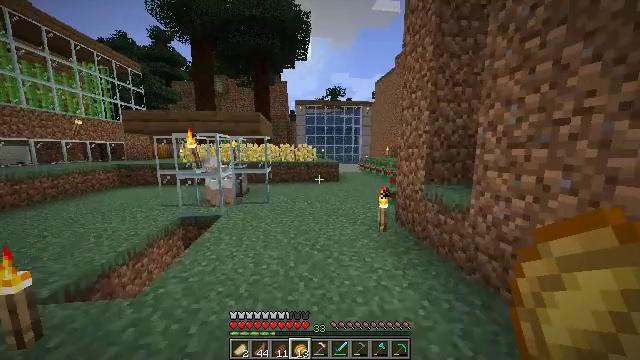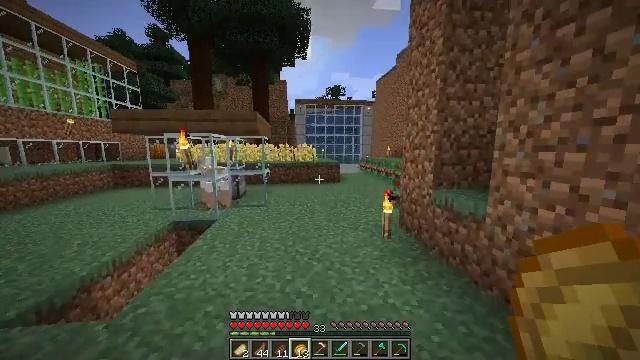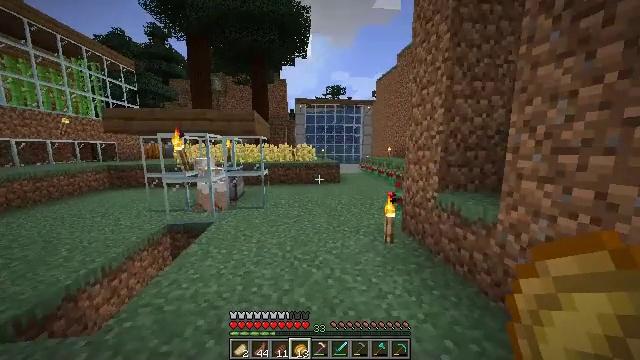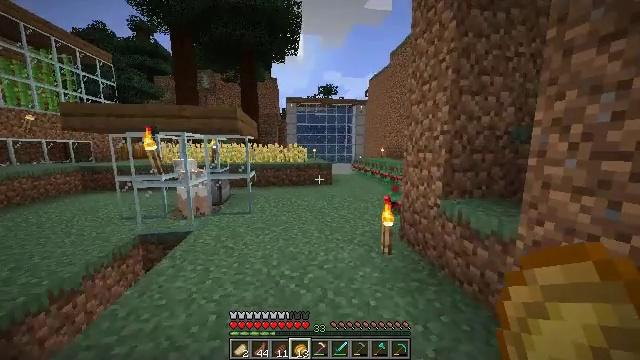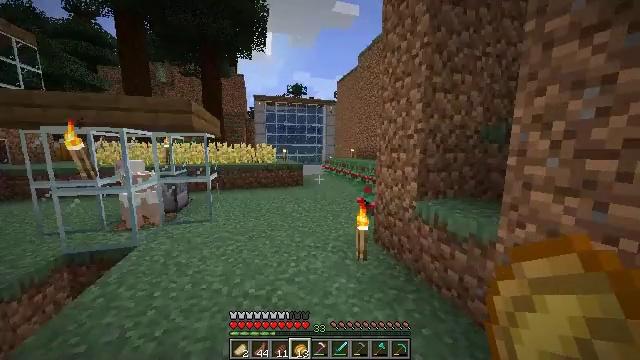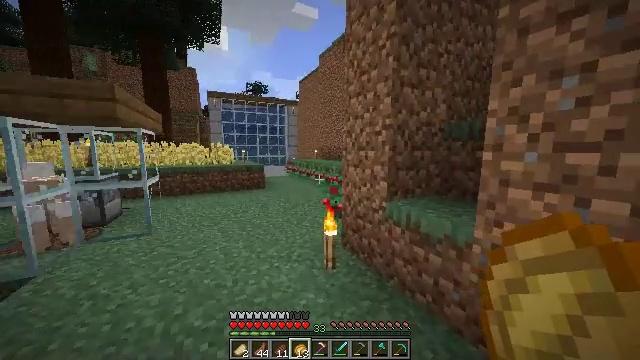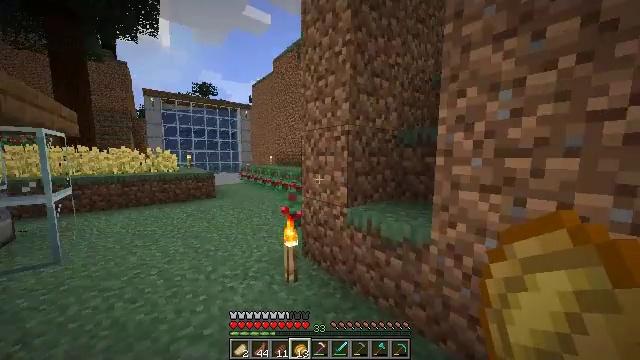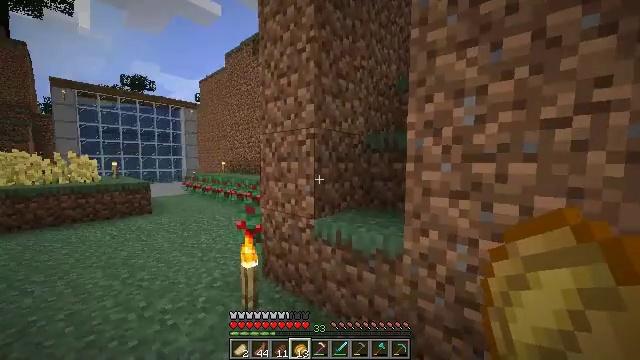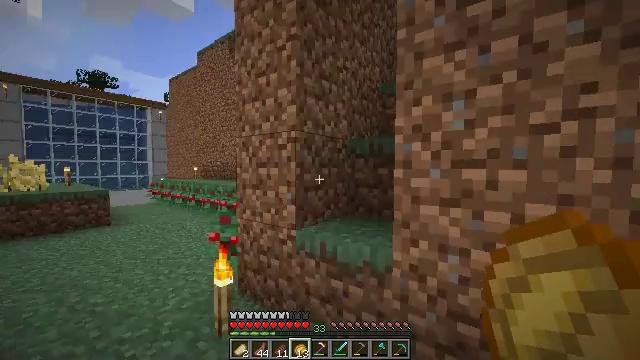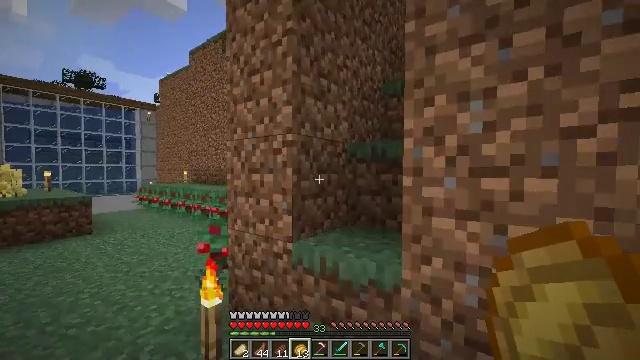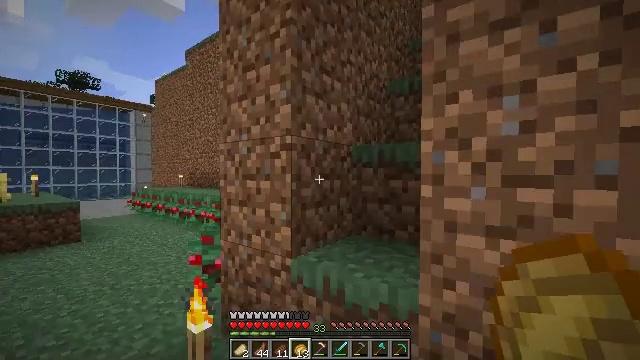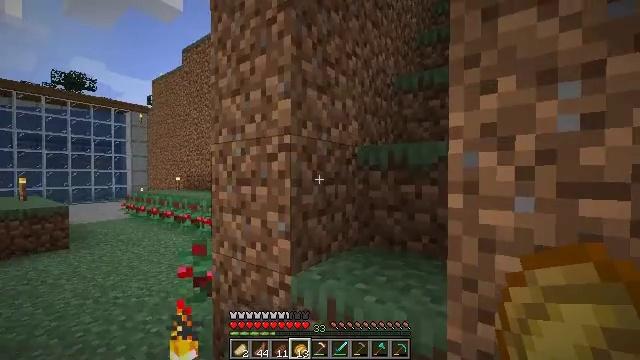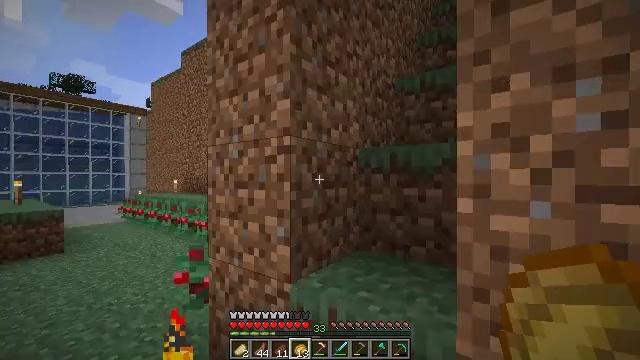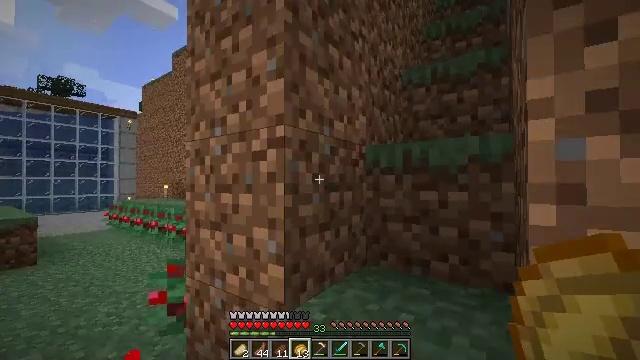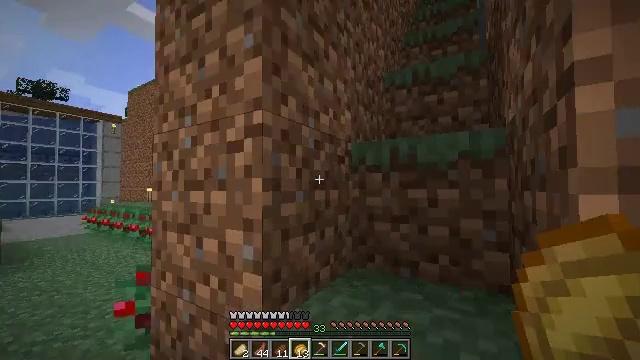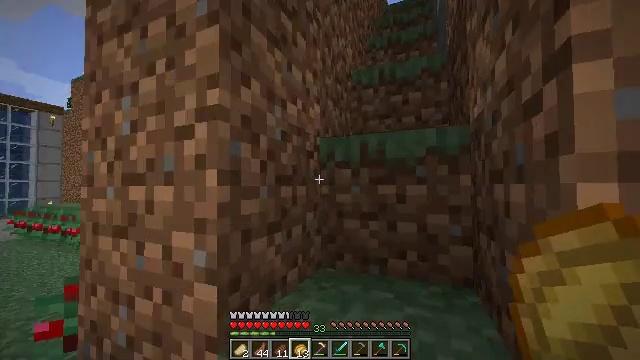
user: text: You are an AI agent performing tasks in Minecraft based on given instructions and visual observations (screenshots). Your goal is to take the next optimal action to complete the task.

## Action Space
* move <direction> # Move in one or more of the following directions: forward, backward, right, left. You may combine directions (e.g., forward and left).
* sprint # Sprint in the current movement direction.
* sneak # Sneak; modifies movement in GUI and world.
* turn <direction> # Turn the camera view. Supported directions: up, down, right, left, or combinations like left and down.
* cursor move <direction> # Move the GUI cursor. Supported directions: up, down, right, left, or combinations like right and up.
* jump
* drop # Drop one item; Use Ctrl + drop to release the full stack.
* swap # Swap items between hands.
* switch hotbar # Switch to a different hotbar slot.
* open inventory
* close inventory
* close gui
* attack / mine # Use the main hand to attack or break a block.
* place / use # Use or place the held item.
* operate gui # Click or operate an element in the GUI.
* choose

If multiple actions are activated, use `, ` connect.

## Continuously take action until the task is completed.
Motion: motion action
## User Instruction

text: Gather carrots from the field.
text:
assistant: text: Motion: move forward
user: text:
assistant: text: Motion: move forward
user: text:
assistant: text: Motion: move forward, turn right
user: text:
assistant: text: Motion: move forward, turn right
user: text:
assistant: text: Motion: move forward, turn right
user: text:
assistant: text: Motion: turn right and up
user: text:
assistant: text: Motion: turn right and up
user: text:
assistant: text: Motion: move forward, turn right and up
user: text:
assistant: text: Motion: move forward, turn up
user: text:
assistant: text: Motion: move forward
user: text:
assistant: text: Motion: move forward
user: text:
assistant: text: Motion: move forward
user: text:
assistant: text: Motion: move forward, sprint
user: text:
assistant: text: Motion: move forward, sprint, turn right
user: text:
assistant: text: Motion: move forward, sprint, turn right
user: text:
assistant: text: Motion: move forward, sprint, turn right, jump
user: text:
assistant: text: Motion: move forward, sprint, turn right, jump
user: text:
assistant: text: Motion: move forward, sprint, turn right, jump
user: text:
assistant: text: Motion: move forward, jump
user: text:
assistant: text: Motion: move forward, jump
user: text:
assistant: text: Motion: move forward, jump
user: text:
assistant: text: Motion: move forward, jump
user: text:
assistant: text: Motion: move forward, jump
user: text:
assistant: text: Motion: move forward, jump
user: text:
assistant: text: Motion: move forward, sprint, jump
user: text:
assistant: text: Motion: move forward, sprint, jump
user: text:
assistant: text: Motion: move forward, sprint, turn right and up, jump
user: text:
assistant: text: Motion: move forward, sprint, turn right and up, jump
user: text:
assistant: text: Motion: move forward, sprint, jump
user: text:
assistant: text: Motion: move forward, sprint, jump